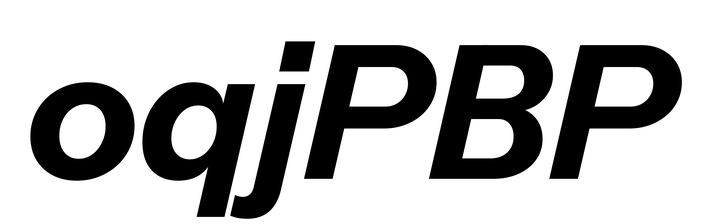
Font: InstrumentSans-Italic_Bold_Italic